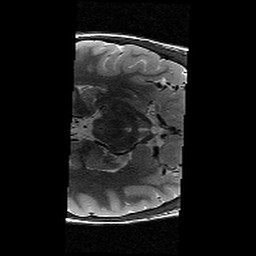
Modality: T2w
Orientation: axial
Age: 10
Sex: female
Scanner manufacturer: siemens
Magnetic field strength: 3 T
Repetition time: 9.23 s
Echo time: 0.067 s